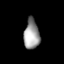
Tissue: lung
Cell type: Epithelial cells
Senescence score: 0.2068
Nuclear area (px): 453
Mean DAPI intensity: 155.219